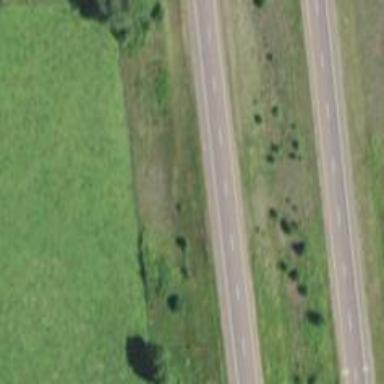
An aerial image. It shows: Motorway.